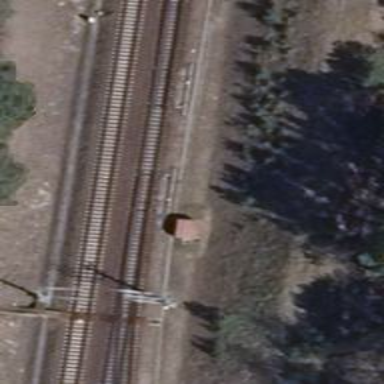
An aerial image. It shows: Railway switch with the turnout side on the left.